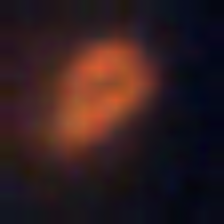
Taxon: NanoPlankton
Group: Other